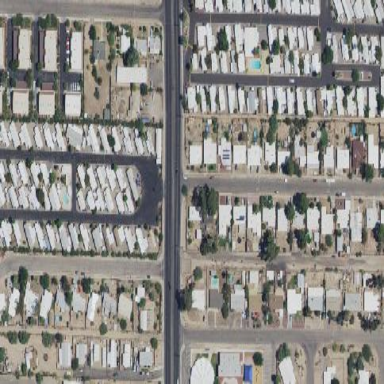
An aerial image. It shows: Residential area designated as trailer park.